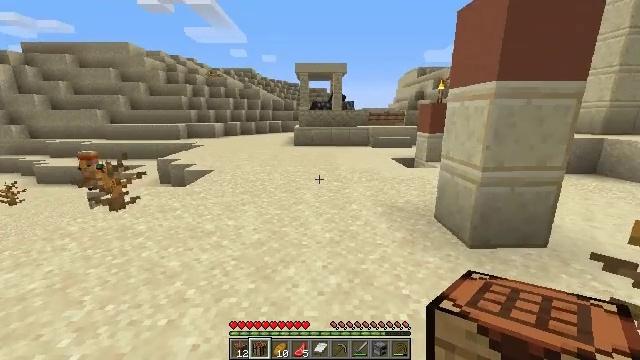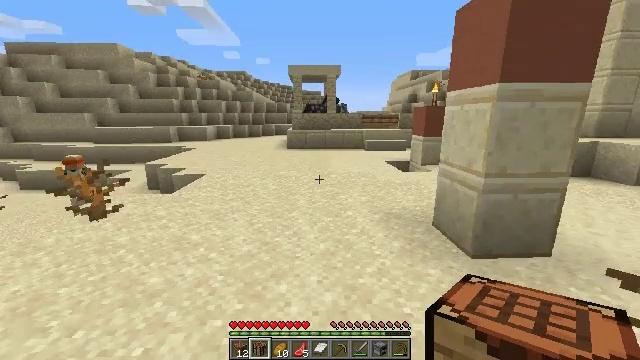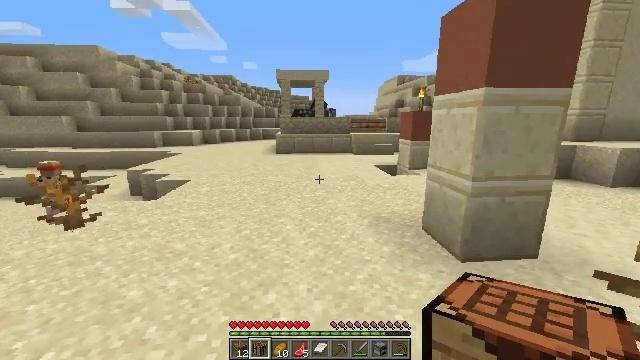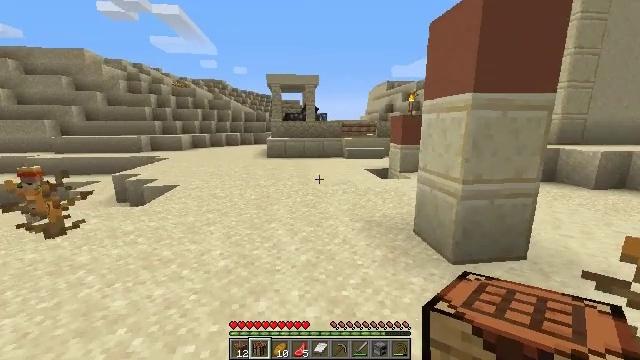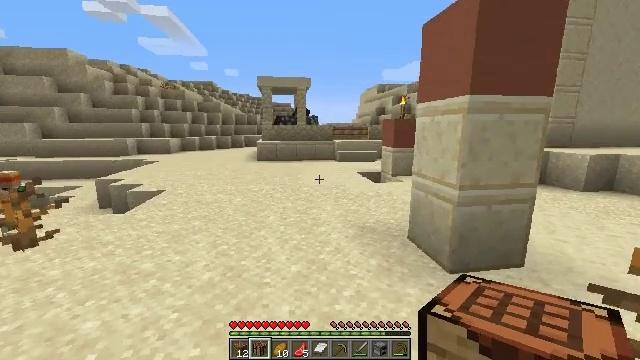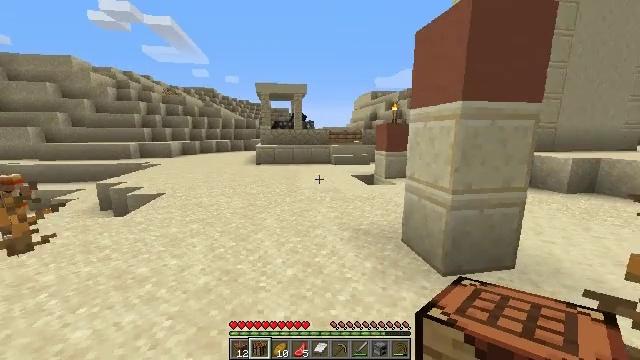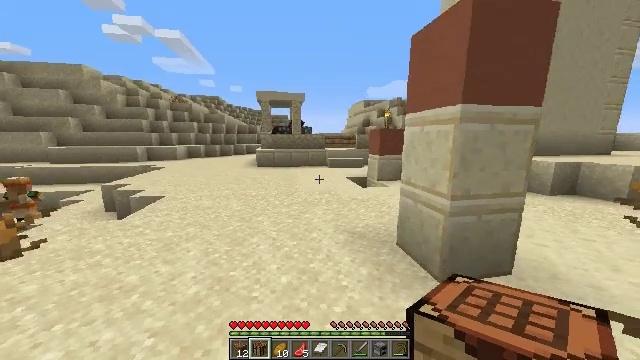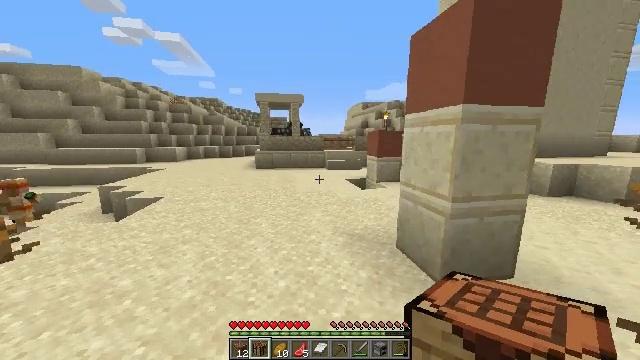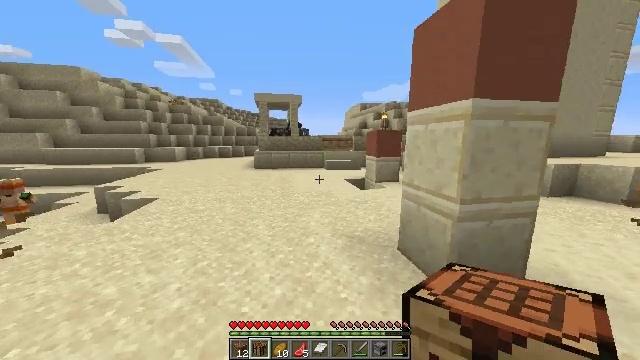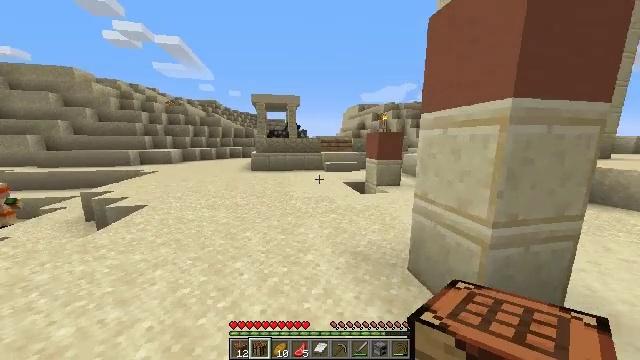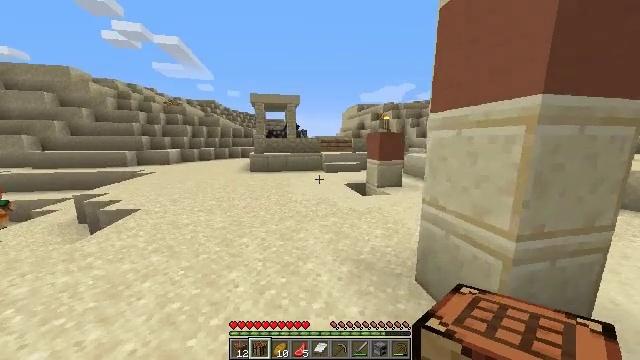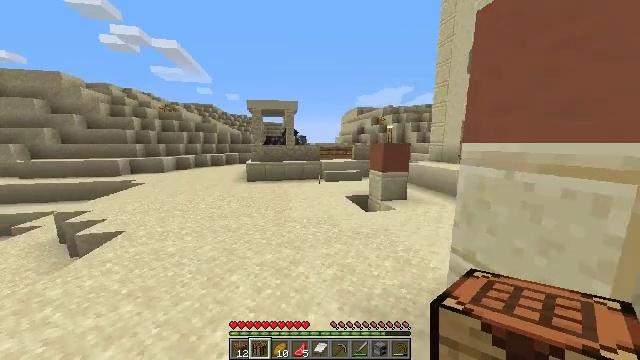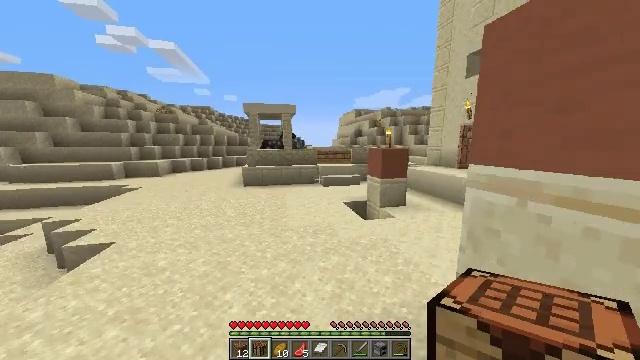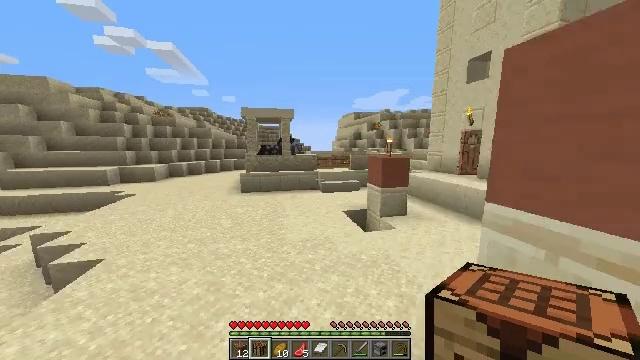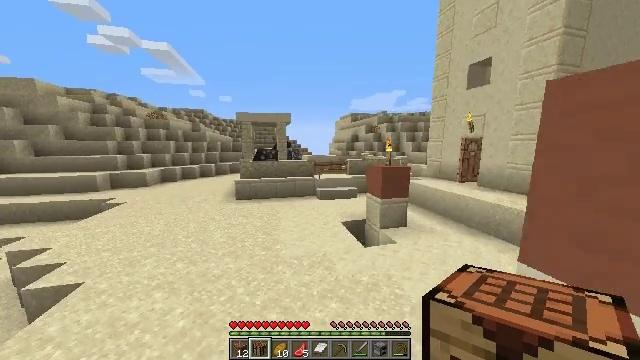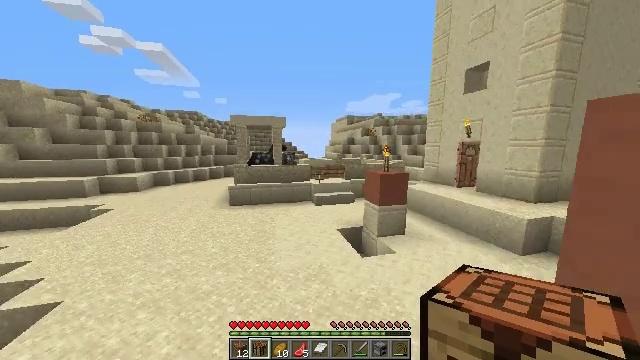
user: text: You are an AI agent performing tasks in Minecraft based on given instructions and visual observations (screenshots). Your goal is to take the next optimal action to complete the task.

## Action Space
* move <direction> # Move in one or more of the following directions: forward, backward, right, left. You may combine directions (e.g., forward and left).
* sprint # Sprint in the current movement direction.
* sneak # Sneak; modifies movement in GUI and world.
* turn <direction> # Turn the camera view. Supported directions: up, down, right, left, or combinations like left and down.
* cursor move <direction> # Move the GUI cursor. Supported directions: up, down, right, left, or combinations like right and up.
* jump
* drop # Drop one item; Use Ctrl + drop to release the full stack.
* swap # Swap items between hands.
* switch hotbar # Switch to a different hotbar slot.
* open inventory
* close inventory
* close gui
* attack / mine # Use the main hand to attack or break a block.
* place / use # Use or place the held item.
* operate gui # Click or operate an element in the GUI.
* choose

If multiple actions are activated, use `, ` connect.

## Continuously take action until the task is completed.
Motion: motion action
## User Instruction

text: Mine the jungle fence gate for materials.
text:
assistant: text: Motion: turn right
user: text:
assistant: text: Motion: turn right
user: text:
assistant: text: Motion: turn right
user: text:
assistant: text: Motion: move forward, turn right
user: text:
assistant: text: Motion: move forward
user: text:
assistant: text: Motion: move forward
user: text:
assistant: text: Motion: move forward
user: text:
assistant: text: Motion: move forward
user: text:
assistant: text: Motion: move forward
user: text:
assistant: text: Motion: move forward
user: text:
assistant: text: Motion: move forward, jump
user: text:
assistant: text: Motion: move forward, jump
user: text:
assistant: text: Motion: move forward, jump
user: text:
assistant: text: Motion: move forward, jump
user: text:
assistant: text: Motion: move forward, turn right, jump
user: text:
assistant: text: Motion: move forward, jump
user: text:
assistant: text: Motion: move forward, jump
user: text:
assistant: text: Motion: move forward, jump
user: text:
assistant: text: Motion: move forward, jump
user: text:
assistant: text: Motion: move forward, jump
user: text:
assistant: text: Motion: move forward, jump
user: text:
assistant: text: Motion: move forward, jump
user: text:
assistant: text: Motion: move forward, jump
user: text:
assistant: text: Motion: move forward, jump
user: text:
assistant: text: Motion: move forward, jump
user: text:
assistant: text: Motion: move forward, jump
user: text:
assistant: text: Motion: move forward, jump
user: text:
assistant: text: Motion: move forward, jump
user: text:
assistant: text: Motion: move forward, jump
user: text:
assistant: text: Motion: move forward, jump